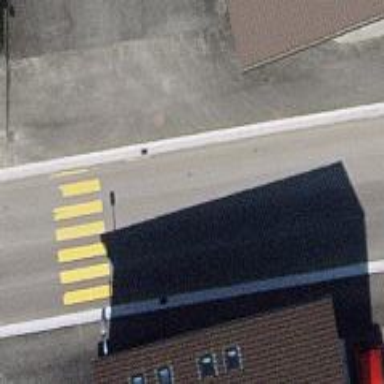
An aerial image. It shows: Tertiary road with asphalt surface. There are sidewalks on both sides and separate lane for cycling on the left.